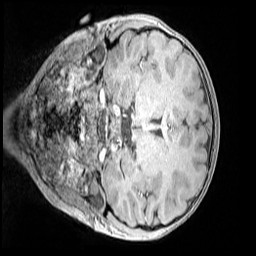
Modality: MP2RAGE
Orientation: coronal
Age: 10
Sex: female
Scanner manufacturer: siemens
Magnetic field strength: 3 T
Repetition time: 4 s
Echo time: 0.00299 s